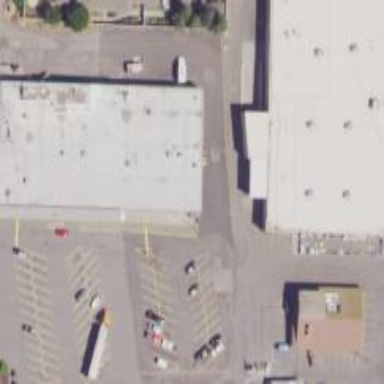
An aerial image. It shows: Supermarket.